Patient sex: M
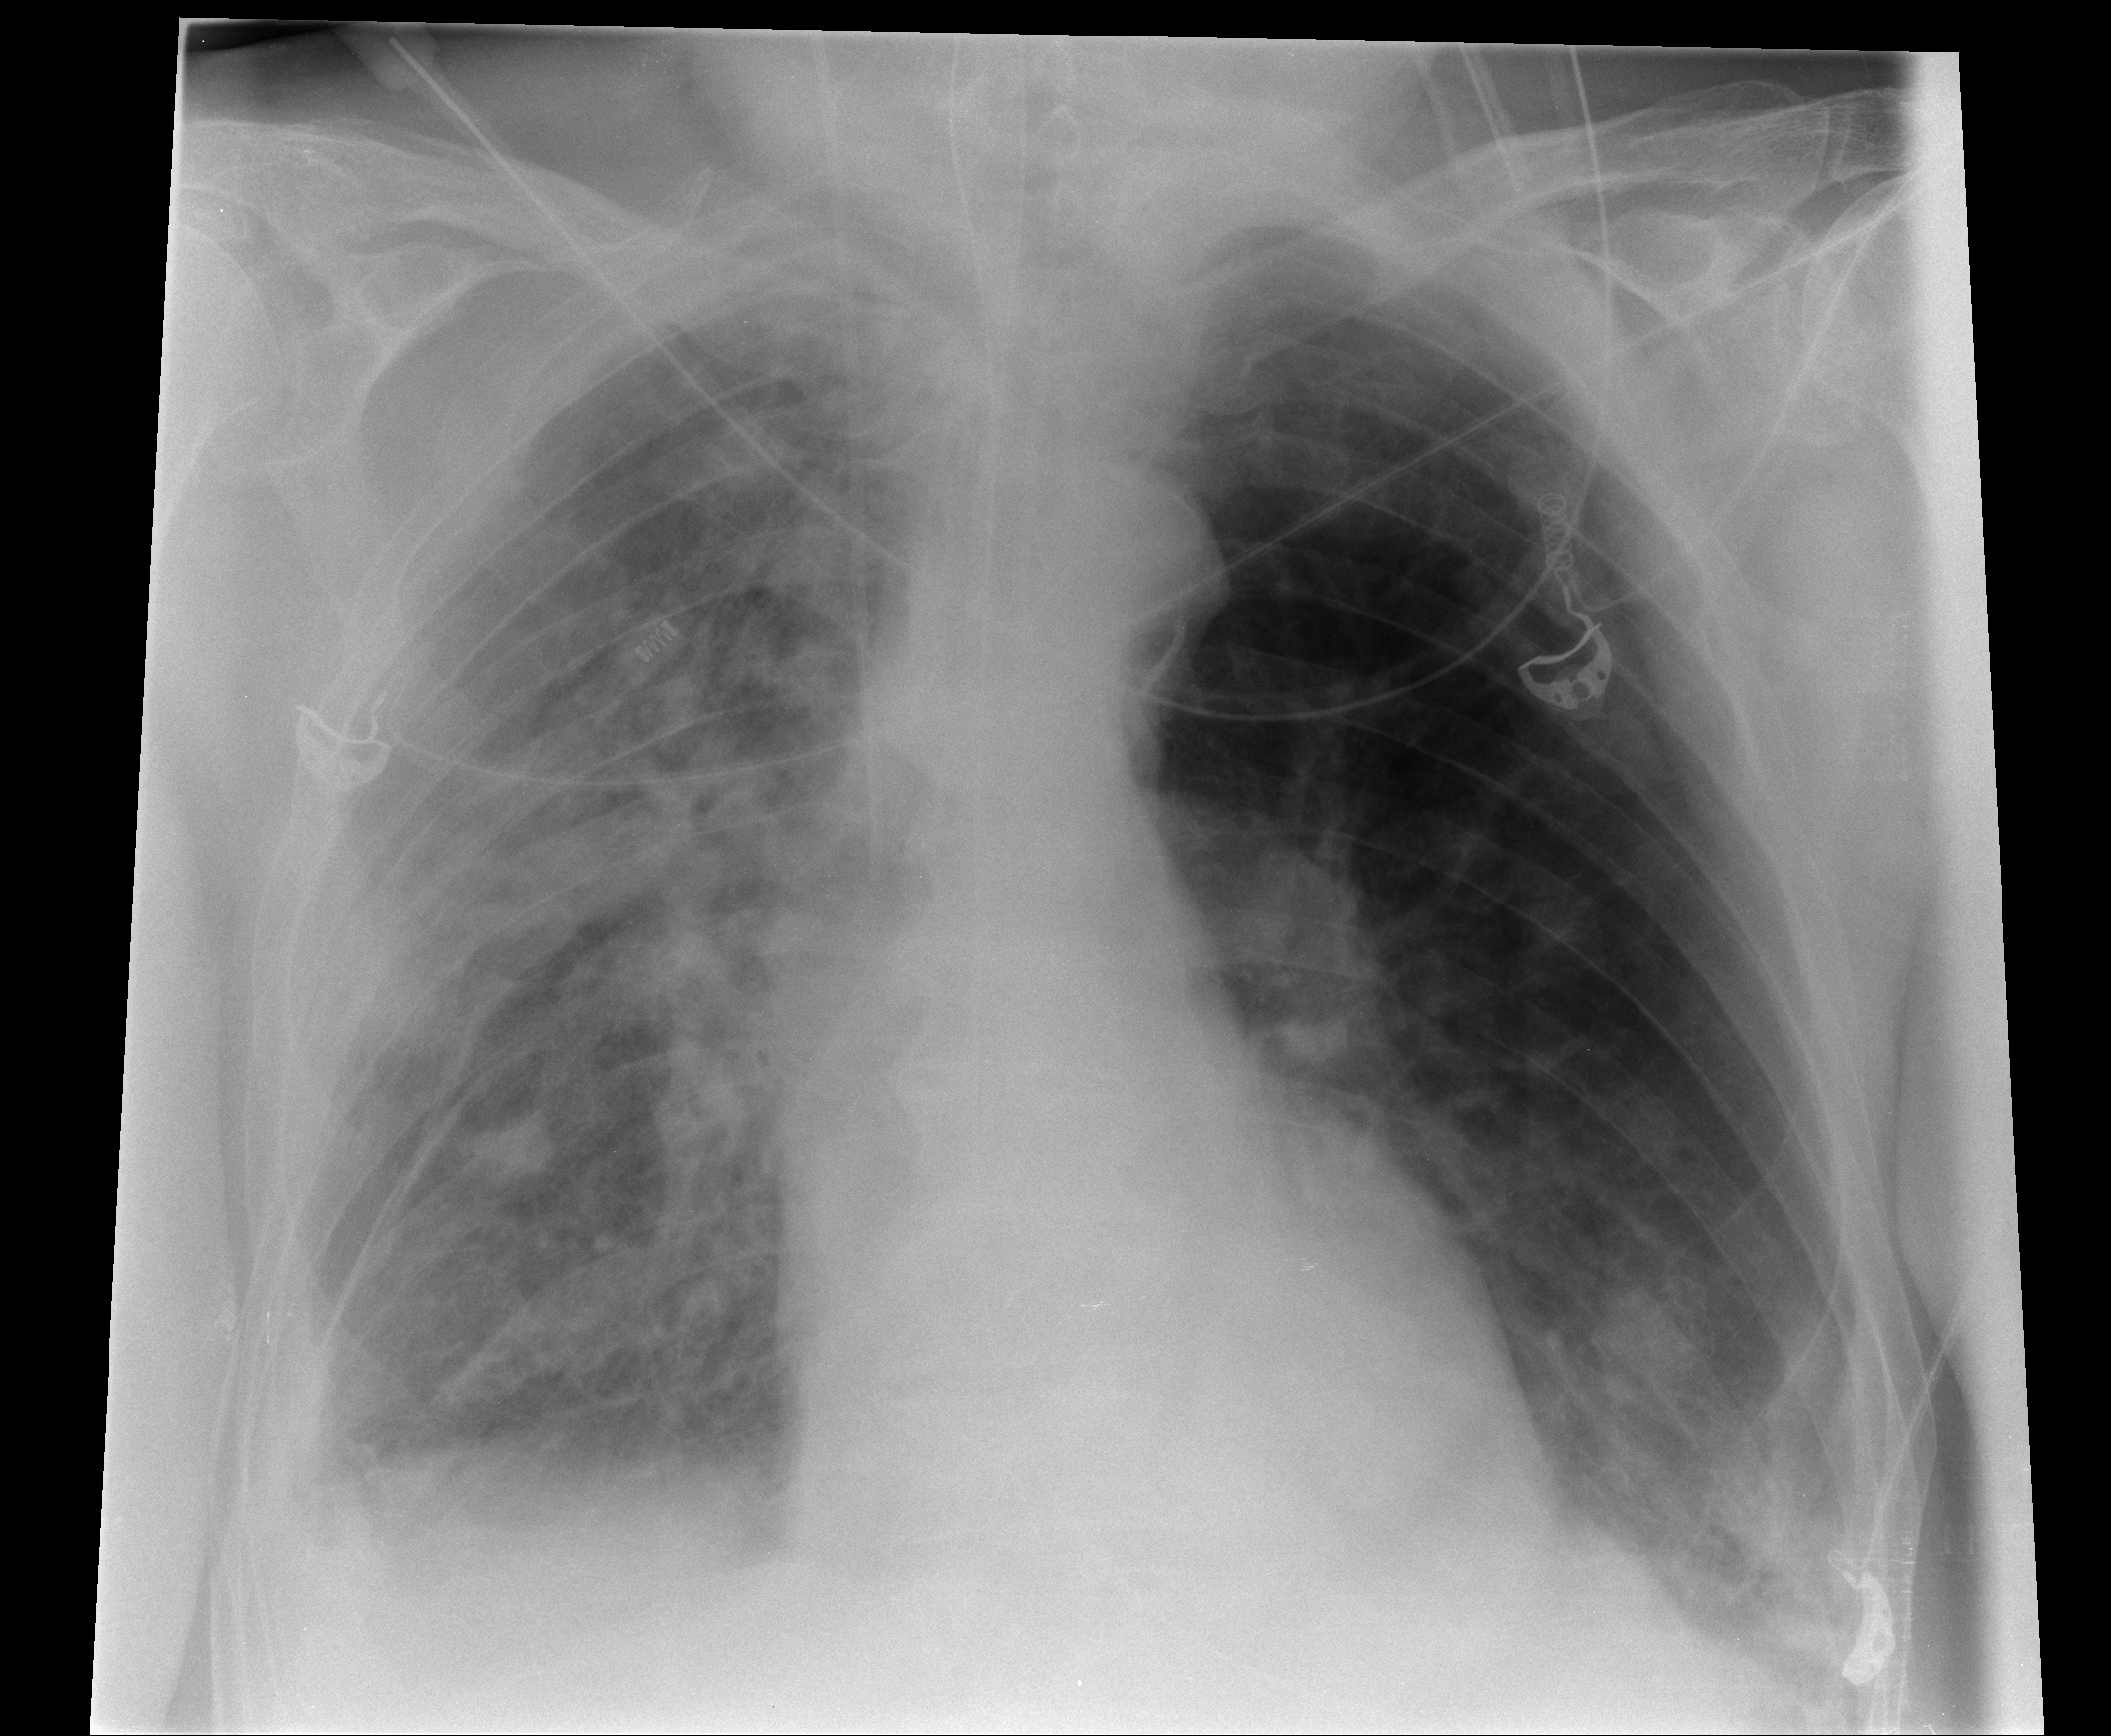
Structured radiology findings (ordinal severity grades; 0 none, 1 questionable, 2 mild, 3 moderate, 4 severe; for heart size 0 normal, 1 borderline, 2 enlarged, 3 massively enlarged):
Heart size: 0
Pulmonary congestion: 2
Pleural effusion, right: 2
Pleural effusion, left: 2
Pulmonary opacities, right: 3
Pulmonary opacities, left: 2
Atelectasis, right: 3
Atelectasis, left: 2